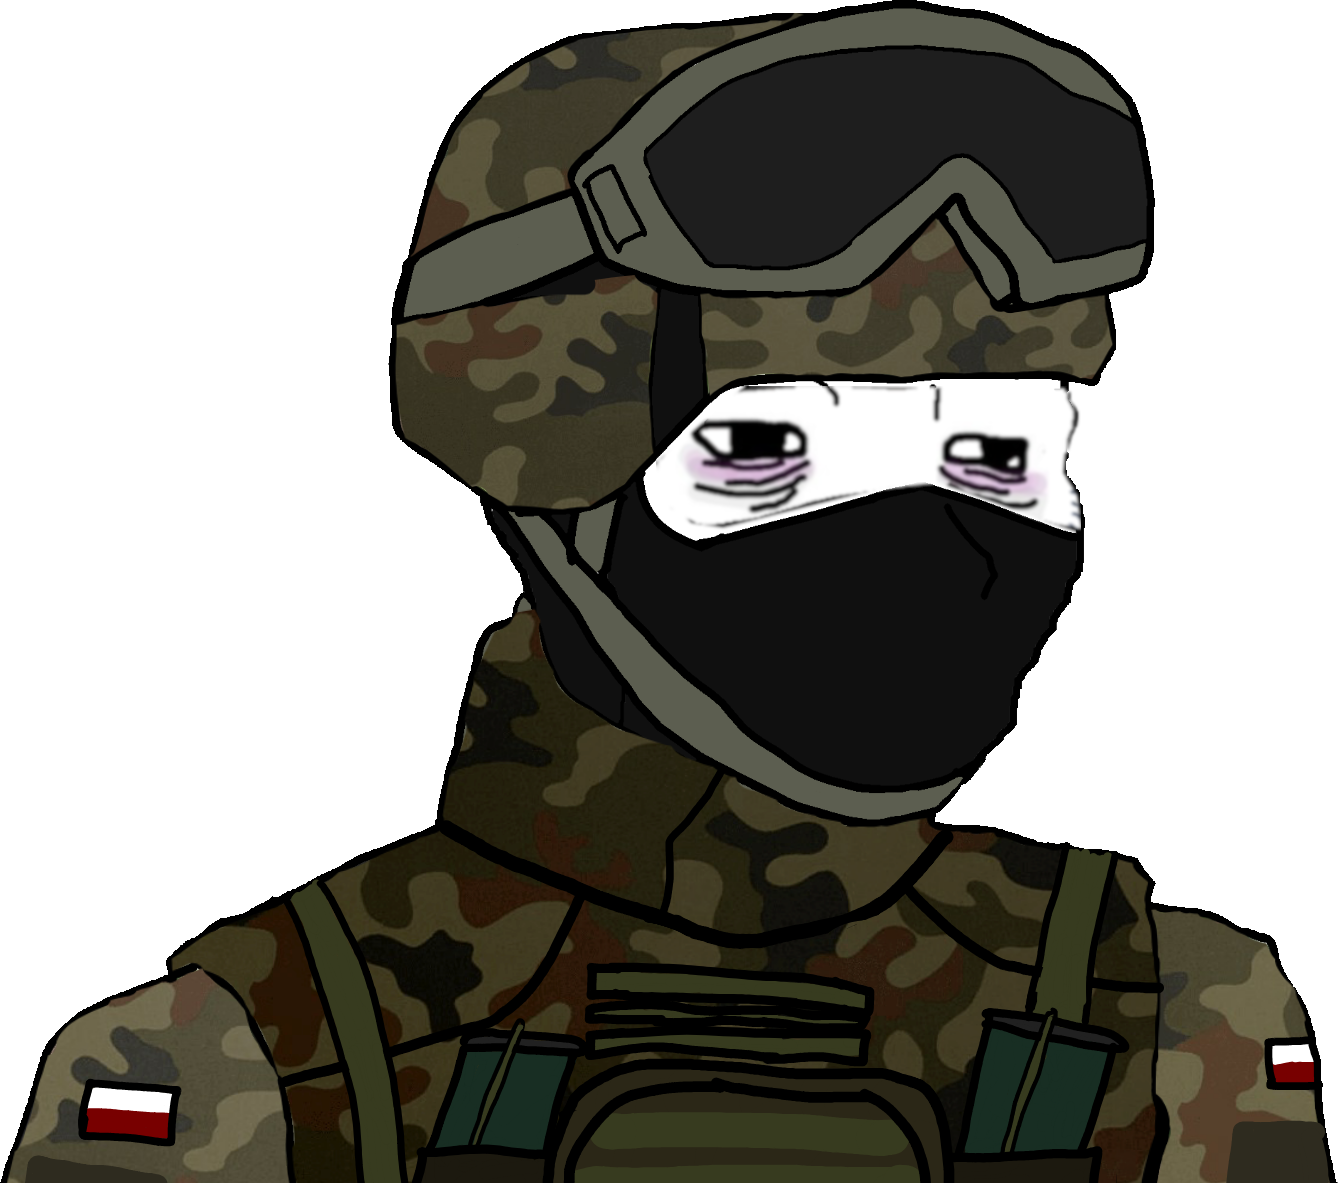
Label: 5_Doomer